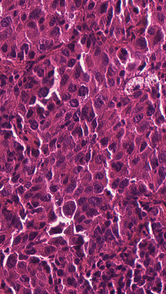
Tumor epithelial tissue: yes
Tumor-associated stroma tissue: no
Normal tissue: no